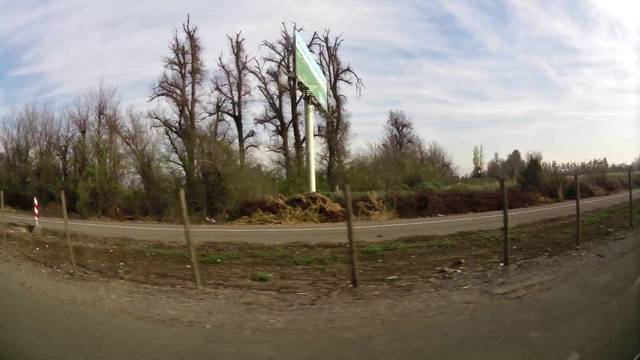
Region: Chile
Coordinates: -33.658, -70.895